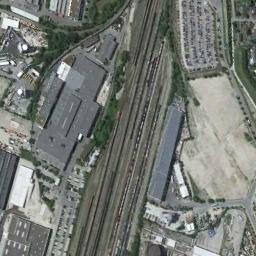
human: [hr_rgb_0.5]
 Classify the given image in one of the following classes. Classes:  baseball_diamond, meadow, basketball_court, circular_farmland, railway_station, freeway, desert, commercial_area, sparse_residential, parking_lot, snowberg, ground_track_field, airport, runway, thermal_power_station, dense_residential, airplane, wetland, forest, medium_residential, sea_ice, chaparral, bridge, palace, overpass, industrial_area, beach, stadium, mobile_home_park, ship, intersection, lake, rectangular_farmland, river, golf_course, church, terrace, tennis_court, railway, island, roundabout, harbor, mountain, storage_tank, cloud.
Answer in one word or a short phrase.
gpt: railway